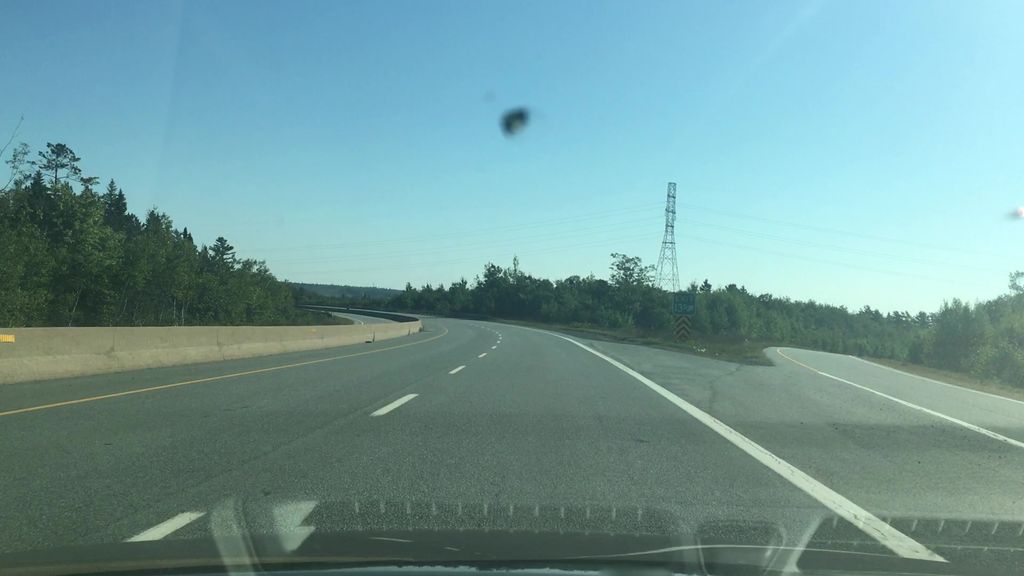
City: halifax